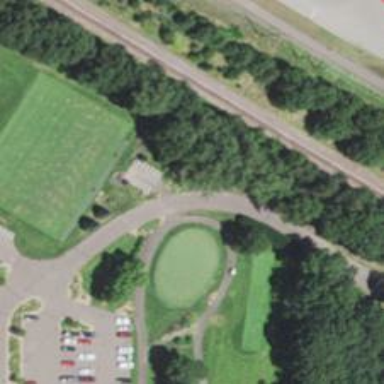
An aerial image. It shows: Pathway for golfing.